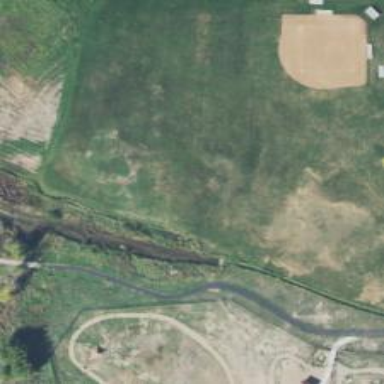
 perfect for leisurely sports activities."